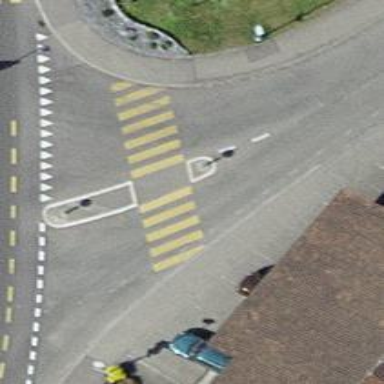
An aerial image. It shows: Crossing road.